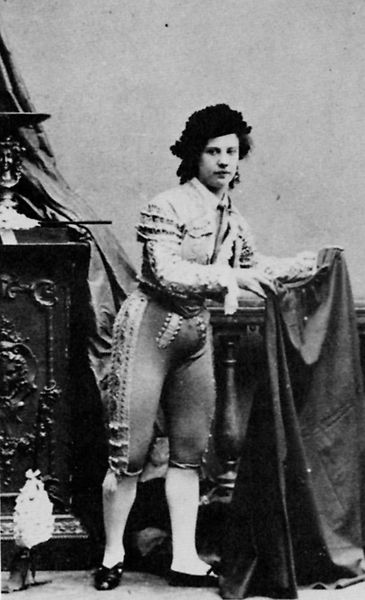
Titel: Fräulein Simono
Künstler: Andrè Adolphe Eugené Disdéri
Institution: Privatsammlung
Schlagwörter: kämpfer, mann, schatten, umhang, weiß, mädchen, frau, grau, hintergrund, holz, hut, licht, profil, schwarz, tisch, zimmer, blick, tuch, anzug, hose, jacke, jung, mütze, wand, arme, bluse, falten, halten, kragen, spitze, stehen, ärmel, bildnis, hände, möbel, portrait, porträt, vorhang, gewand, haare, kostüm, mantel, pose, stickerei, stoff, frontal, locken, beine, spanien, schrank, man, haltung, schuhe, polster, verkleidung, ornamente, atelier, junge, rüschen, schenkel, naht, foto, fotografie, strümpfe, truhe, knabe, spanisch, glitzer, schwarz-weiss, uniform, adeliger, degen, ganzkörper, schnitzerei, photo, tracht, stierkampf, junger mann, strumpfhose, adelig, kniebundhose, strumpfhosen, lackschuhe, fotographie, stier, jugendlich, kniehose, baluster, torero, nadar, spanier, seidenstrümpfe, atelieraufnahme, pailetten, jäckchen, bolero, matador, stierkämpfer, torrero, gemächt, el matador, fozografie, gemächte, hutr, nachspielen, torerro, tschuldigung, weiße strumpfhosen, se, gemäscht, caudillo